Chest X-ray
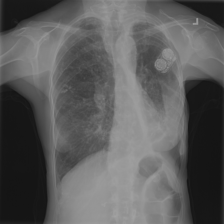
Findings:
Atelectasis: negative
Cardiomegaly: negative
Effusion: negative
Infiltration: negative
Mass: negative
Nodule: negative
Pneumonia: negative
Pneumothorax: negative
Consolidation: negative
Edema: negative
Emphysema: negative
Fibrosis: negative
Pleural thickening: negative
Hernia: negative